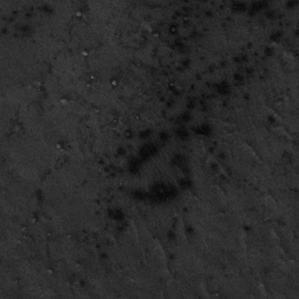
Label: frost